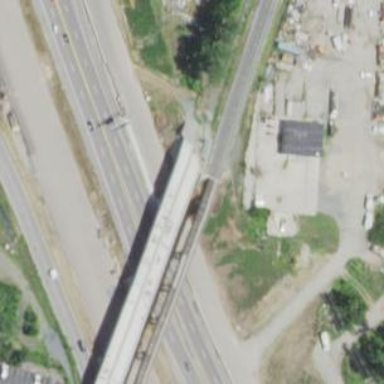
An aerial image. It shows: Bridge for railway spur.